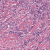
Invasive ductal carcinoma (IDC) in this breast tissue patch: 1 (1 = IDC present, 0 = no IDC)